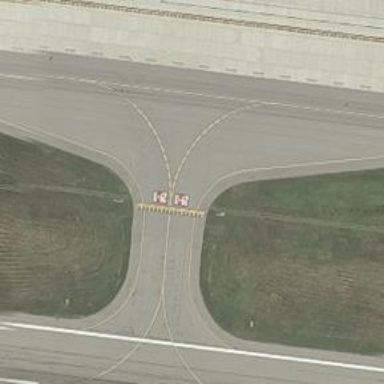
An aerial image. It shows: View of taxiway at the airport.